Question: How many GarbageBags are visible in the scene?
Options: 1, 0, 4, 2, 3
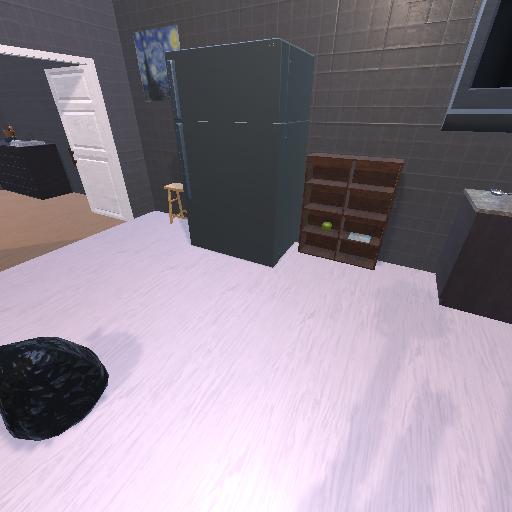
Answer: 1